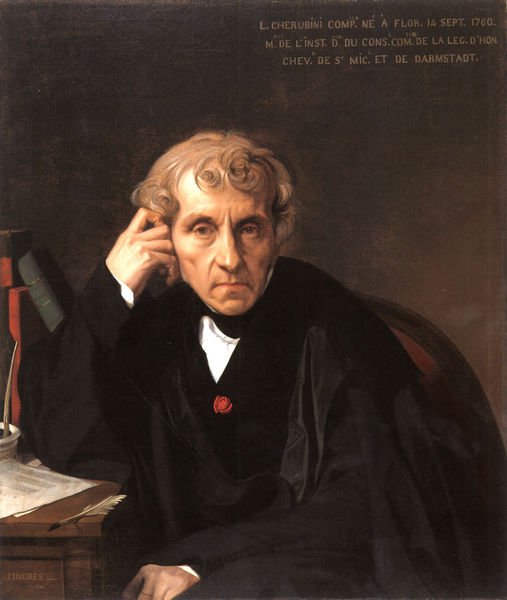
Titel: Maria Luigi Carlo Zenobio Salvatore Cherubini
Künstler: Jean-Auguste-Dominque Ingres
Institution: Cincinnati, The Cincinnati Art Museum
Schlagwörter: dunkel, feder, hand, mann, schatten, umhang, sitzen, braun, ellbogen, frankreich, licht, schwarz, stuhl, tisch, rose, rot, alt, arm, gesicht, bildnis, portrait, porträt, öl, mantel, sitzend, blatt, locke, locken, schrift, bücher, schreibtisch, robe, buch, denken, zettel, text, manschette, tinte, brief, schreiben, latein, darmstadt, kopfstütze, 1760, cherubini